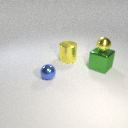
large green metal cube behind small blue metal sphere